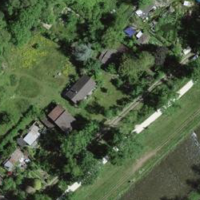
EUNIS habitat code: 25
Species observed at this site:
Onychogomphus forcipatus
Polyommatus icarus